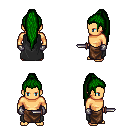
a pixel art fantasy rpg character, male body template, human, tanned skin, black cape, robe skirt, green extra-long topknot hairstyle, metal gloves, dagger, four views (front, back, left, right), 2x2 character sprite sheet, small pixel art, hard edges, no anti-aliasing